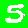
Digit: 5